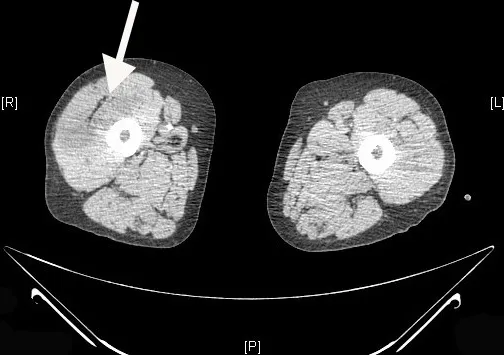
Axial CT scan showing a large infarct in the right quadriceps muscle (arrow).
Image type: radiology (ct)